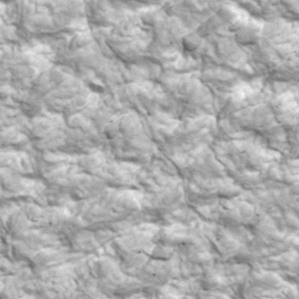
Label: non_frost